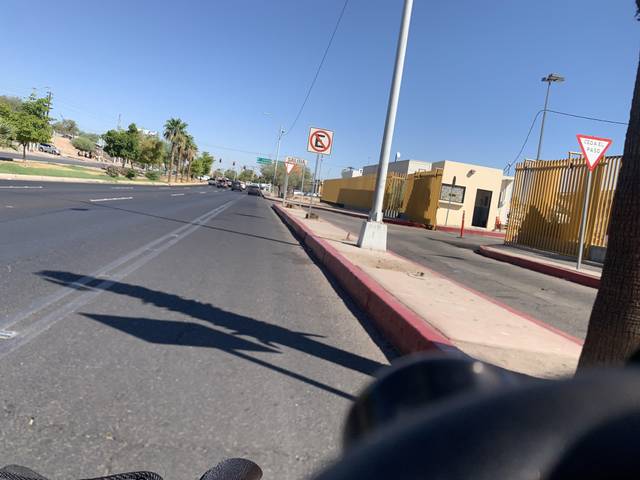
Region: Mexico
Coordinates: 32.653, -115.488